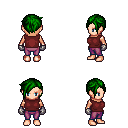
a pixel art fantasy rpg character, female body template, human, light skin, maroon sleeveless shirt, magenta pants, green pixie cut hairstyle, metal gloves, four views (front, back, left, right), 2x2 character sprite sheet, small pixel art, hard edges, no anti-aliasing